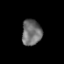
Tissue: prostate
Cell type: T cells
Senescence score: 0.6876
Nuclear area (px): 495
Mean DAPI intensity: 111.335